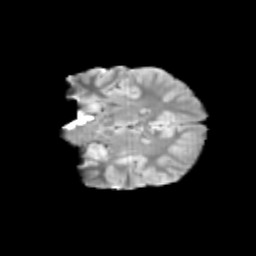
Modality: T2w
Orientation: coronal
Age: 10
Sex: male
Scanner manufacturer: siemens
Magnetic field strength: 3 T
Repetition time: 3.8 s
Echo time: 0.07 s